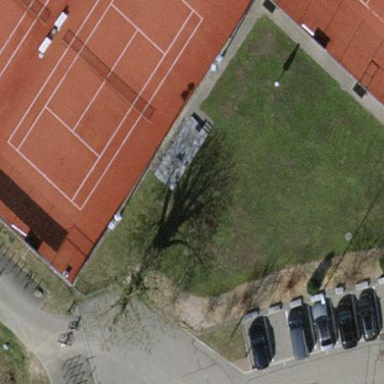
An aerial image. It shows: Tennis pitch with clay surface for leisure sports.